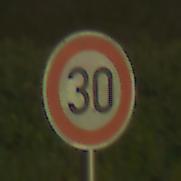
Verkehrszeichen: Geschwindigkeit30
Umgebung: Outdoor, Urban
Tageszeit: Night
Wetter: PartlyCloudy
Licht: Artificial
Jahreszeit: NotSpecified
Kontrast: HighContrast